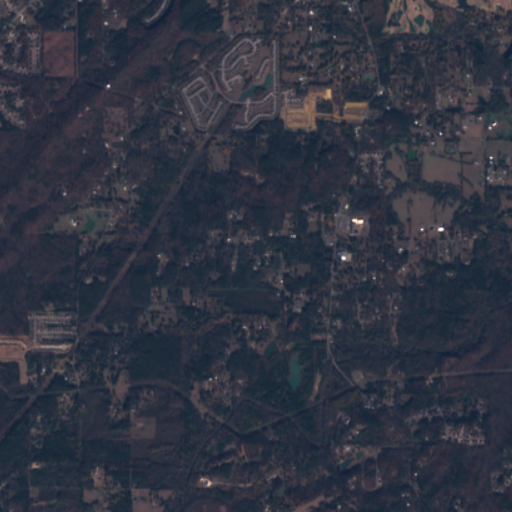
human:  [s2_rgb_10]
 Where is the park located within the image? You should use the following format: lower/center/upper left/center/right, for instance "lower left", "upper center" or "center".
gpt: The park is located in the upper right of the image.
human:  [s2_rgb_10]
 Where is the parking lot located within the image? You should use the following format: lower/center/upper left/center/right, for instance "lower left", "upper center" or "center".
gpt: The parking lot is located in the center right of the image.
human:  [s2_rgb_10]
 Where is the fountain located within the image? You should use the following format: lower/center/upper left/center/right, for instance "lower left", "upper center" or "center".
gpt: The fountain is located in the upper center of the image.
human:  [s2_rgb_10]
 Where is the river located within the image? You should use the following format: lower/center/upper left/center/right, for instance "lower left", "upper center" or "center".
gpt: The river is located in the right of the image.
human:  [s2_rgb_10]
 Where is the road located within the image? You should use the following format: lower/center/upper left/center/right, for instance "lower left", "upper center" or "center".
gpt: There is no road in the image.